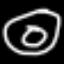
Label: donut